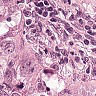
Metastatic tissue present: yes